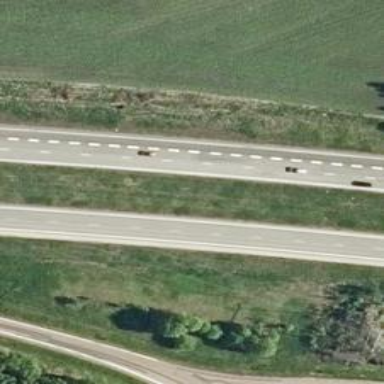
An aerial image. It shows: View of motorway.